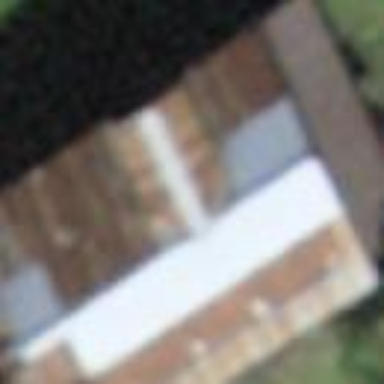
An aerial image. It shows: Rural barn.